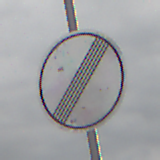
Verkehrszeichen: EndeSaemtlicherBegrenzungen
Umgebung: Outdoor, Nature
Tageszeit: MorningAfternoon
Wetter: Overcast
Licht: Natural
Jahreszeit: NotSpecified
Kontrast: LowContrast